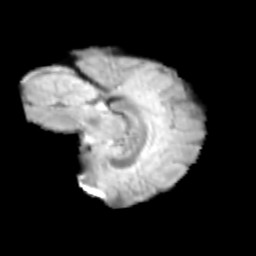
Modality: T2w
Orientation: sagittal
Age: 12
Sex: female
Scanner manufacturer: siemens
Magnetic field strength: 3 T
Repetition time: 3.8 s
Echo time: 0.07 s